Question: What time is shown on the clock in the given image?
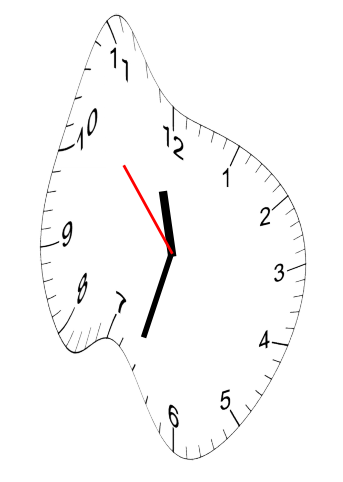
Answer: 11:32:53